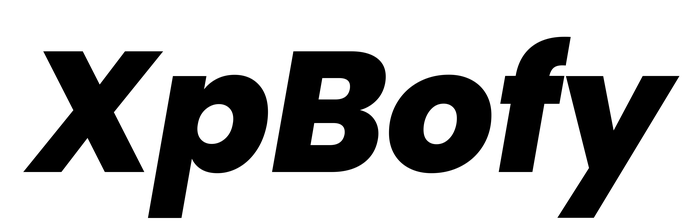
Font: Poppins-ExtraBoldItalic